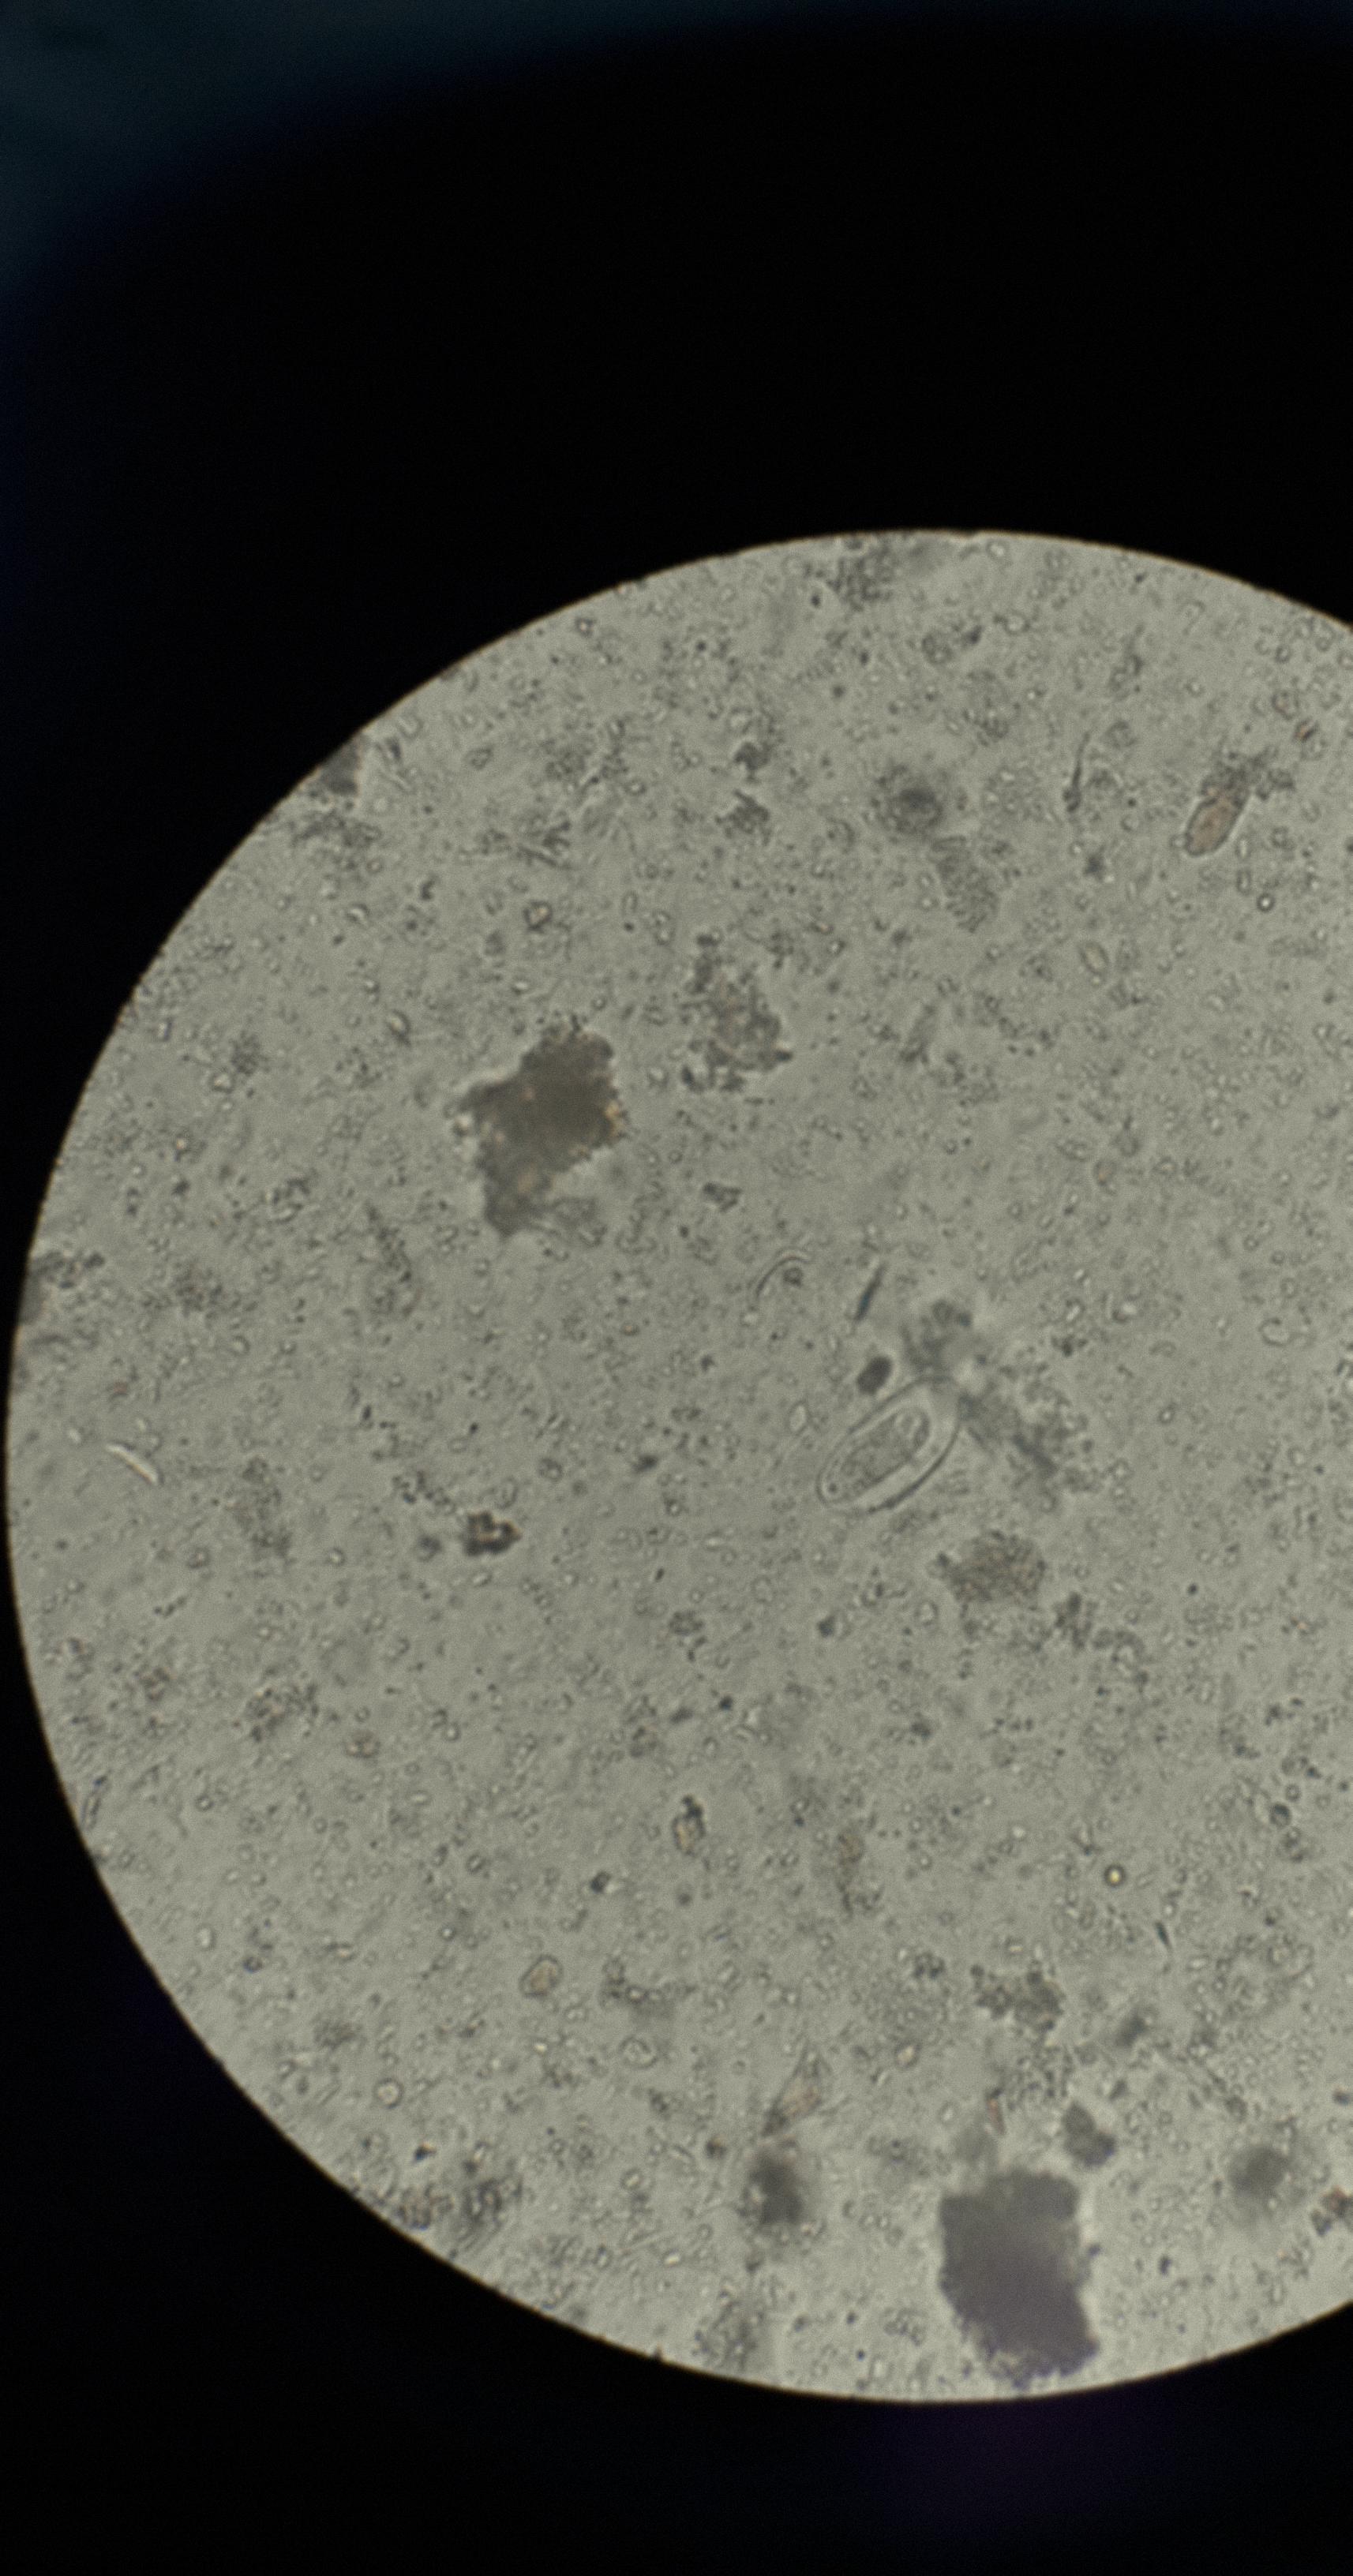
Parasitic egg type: Enterobius vermicularis